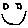
Label: smiley face